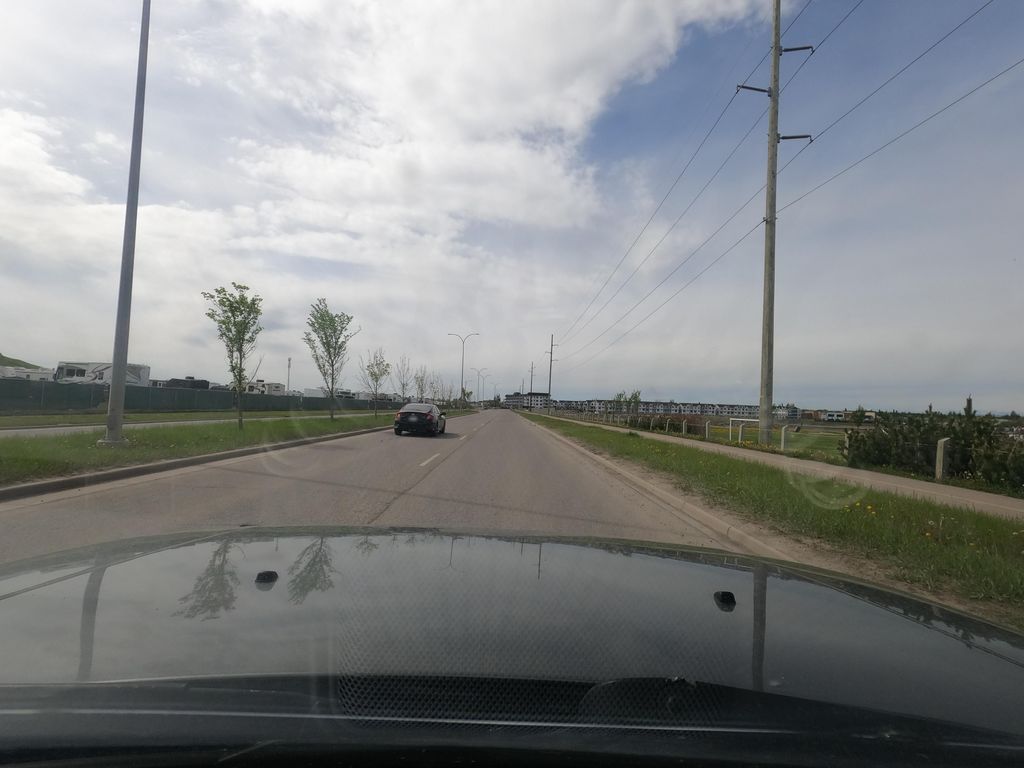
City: calgary